Field crop: tomato
Growth stage: 1
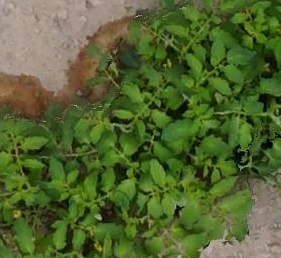
Species: tomato